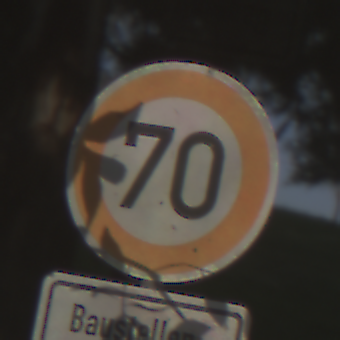
Verkehrszeichen: Geschwindigkeit70
Zusatzzeichen unten: HinweiseAufGefahrenDurchVerbaleAngabe6
Umgebung: Outdoor, Nature
Tageszeit: MorningAfternoon
Wetter: Clear
Licht: Natural
Jahreszeit: NotSpecified
Kontrast: HighContrast